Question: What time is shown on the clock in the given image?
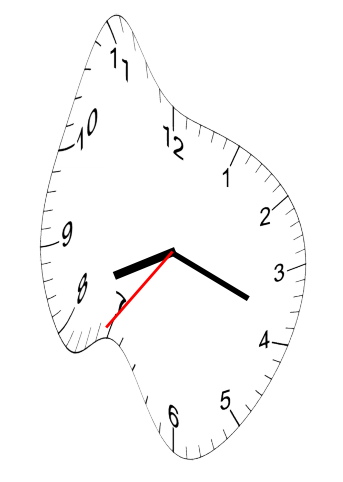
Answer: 08:18:36